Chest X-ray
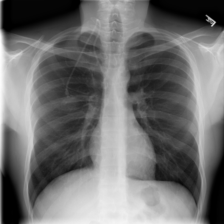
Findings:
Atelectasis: negative
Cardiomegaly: negative
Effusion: negative
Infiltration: positive
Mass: negative
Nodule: positive
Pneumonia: negative
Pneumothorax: negative
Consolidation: negative
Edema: negative
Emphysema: negative
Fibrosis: negative
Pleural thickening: negative
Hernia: negative